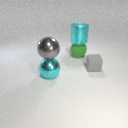
large gray metal sphere above large cyan metal sphere